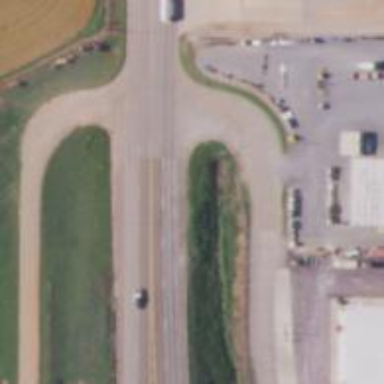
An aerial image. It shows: Trunk highway.